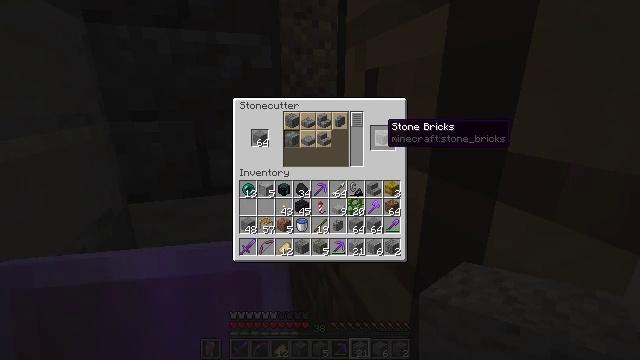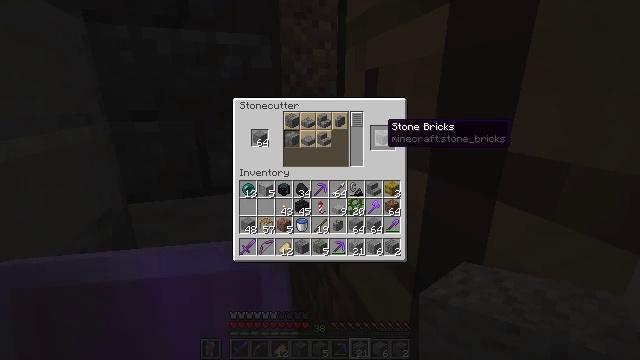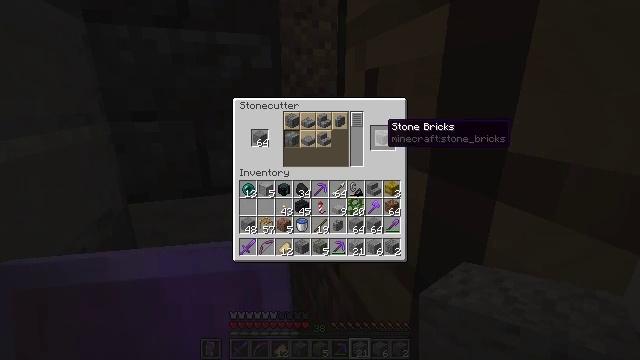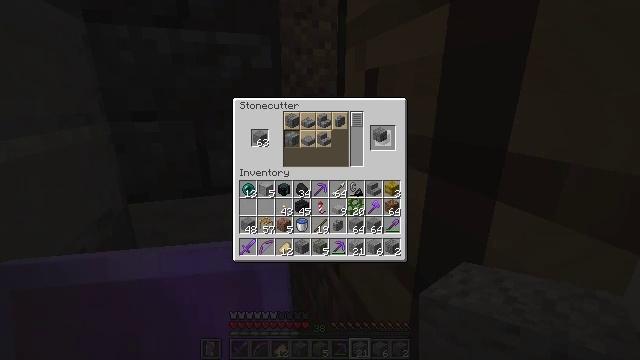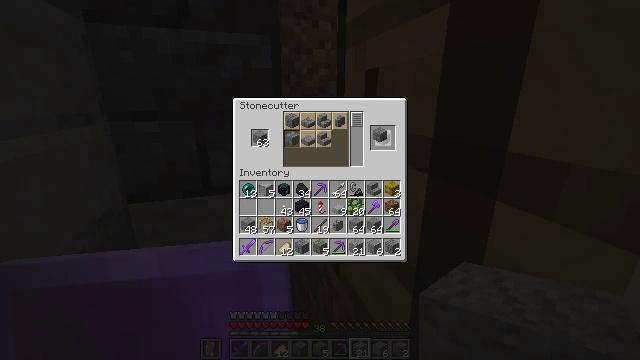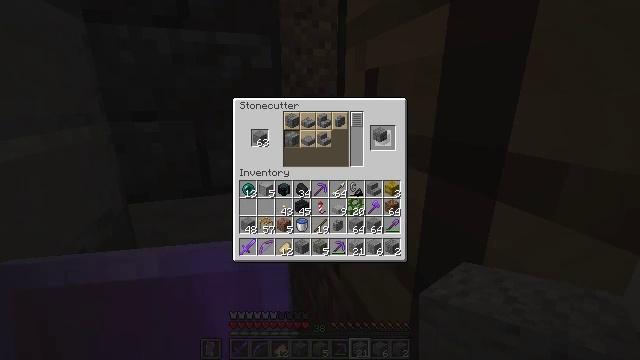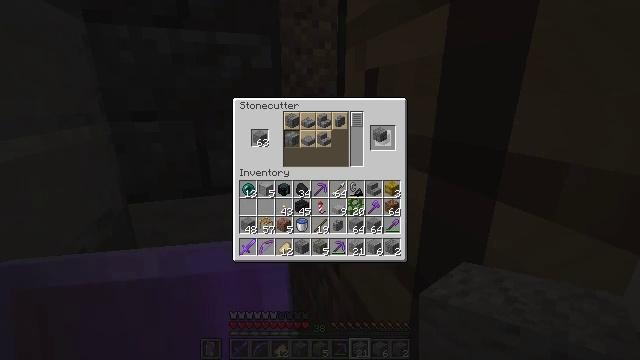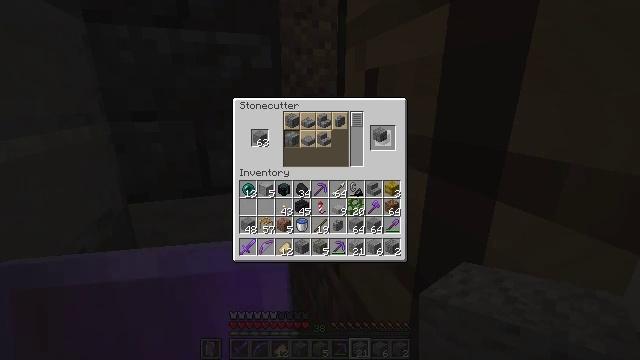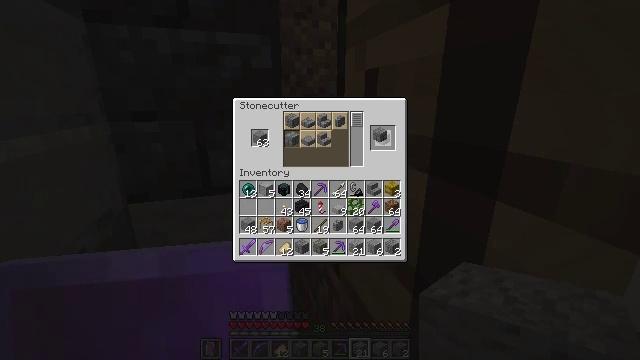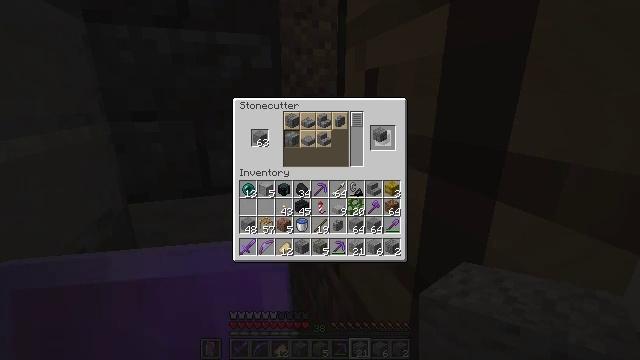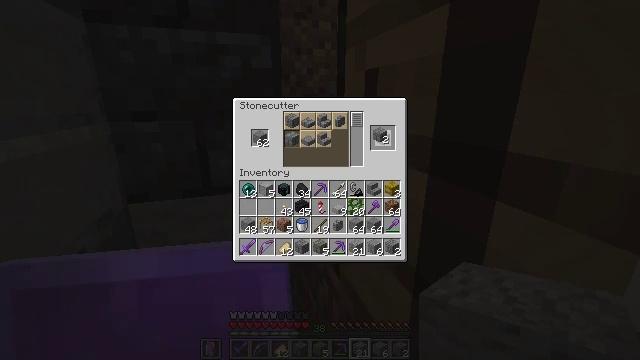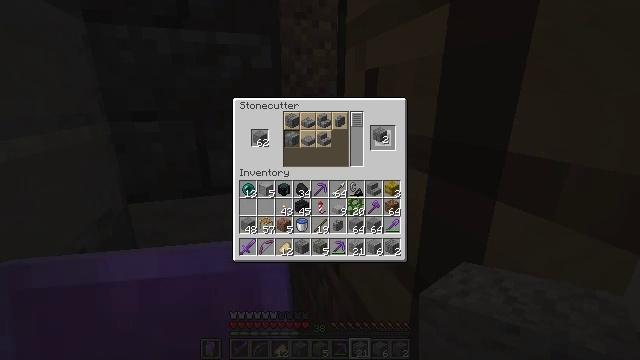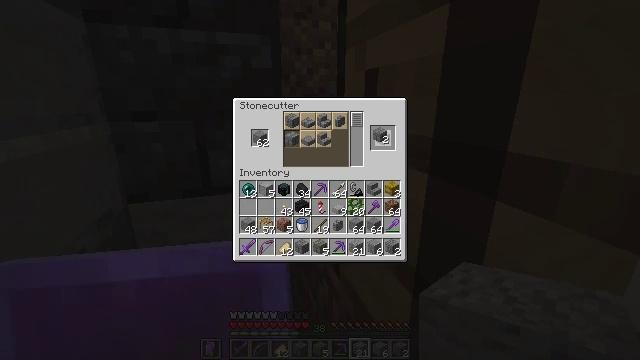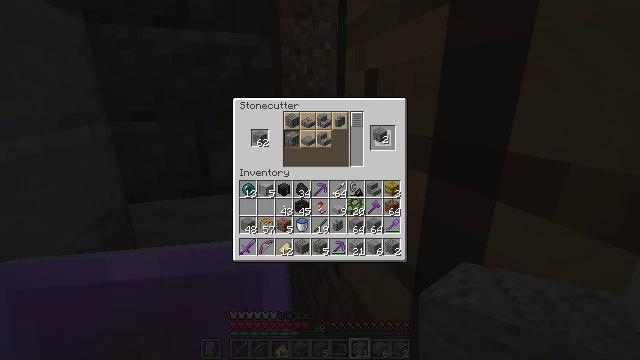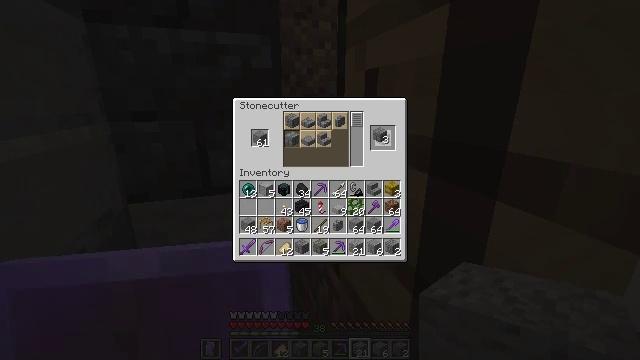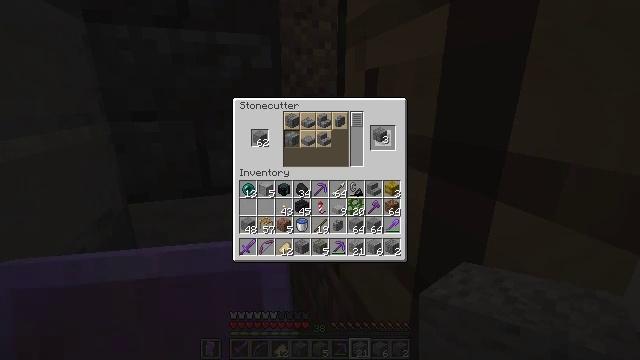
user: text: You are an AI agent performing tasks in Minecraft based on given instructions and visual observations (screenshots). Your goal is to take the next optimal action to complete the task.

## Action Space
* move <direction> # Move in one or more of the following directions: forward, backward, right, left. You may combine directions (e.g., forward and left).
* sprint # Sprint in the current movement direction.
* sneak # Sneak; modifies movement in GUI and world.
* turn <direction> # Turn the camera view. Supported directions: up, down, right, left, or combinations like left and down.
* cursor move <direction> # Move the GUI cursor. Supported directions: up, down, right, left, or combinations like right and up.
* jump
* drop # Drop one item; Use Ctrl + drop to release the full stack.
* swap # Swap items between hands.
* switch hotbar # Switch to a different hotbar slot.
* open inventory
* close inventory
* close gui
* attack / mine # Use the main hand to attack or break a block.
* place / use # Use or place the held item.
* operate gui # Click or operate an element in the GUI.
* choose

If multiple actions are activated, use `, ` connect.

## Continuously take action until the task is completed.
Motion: motion action
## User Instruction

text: Craft stone bricks.
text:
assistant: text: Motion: no_op
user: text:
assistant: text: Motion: no_op
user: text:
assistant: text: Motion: attack / mine
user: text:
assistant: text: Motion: attack / mine
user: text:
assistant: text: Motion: attack / mine
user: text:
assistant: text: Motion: no_op
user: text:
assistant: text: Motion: attack / mine
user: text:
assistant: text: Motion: attack / mine
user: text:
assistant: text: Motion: attack / mine
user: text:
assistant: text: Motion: no_op
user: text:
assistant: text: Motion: attack / mine
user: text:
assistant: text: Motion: attack / mine
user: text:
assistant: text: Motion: attack / mine
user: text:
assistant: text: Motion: no_op
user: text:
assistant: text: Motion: attack / mine
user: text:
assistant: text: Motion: attack / mine
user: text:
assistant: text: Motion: no_op
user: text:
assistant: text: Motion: no_op
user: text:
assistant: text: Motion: attack / mine
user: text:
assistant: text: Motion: attack / mine
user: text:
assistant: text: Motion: no_op
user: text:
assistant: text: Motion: attack / mine
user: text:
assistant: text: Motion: attack / mine
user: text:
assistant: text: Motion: attack / mine
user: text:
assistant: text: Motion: no_op
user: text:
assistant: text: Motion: attack / mine
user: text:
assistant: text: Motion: attack / mine
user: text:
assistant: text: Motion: attack / mine
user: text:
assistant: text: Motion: no_op
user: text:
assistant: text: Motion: attack / mine